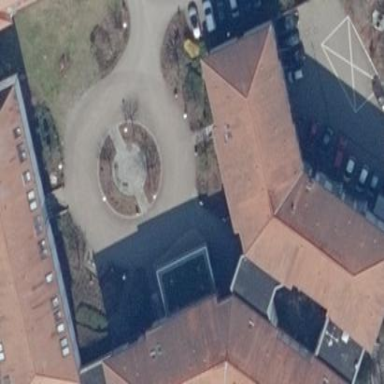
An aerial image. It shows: Apartment building serving as nursing home and social facility.